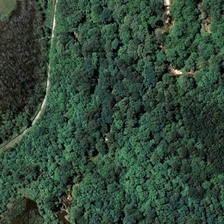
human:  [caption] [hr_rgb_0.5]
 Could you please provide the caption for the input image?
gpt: a road is in a forest with many green trees .

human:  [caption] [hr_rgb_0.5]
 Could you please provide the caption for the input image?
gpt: a road is in a forest with many green trees .

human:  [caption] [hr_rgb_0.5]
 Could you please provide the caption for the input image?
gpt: a road is in a forest with many green trees .

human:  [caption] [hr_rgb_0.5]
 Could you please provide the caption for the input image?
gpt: a road is in a forest with many green trees .

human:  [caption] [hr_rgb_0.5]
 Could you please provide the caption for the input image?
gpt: a road is in a forest with many green trees .